Interaction volume radius: 5 \u00c5
Interaction volume height: 10 \u00c5
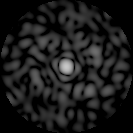
Disorder parameter: 0.8324